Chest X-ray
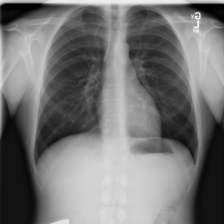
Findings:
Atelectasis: negative
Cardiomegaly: negative
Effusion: negative
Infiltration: negative
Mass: negative
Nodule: negative
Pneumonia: negative
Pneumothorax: negative
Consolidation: negative
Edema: negative
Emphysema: negative
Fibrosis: negative
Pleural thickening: negative
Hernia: negative